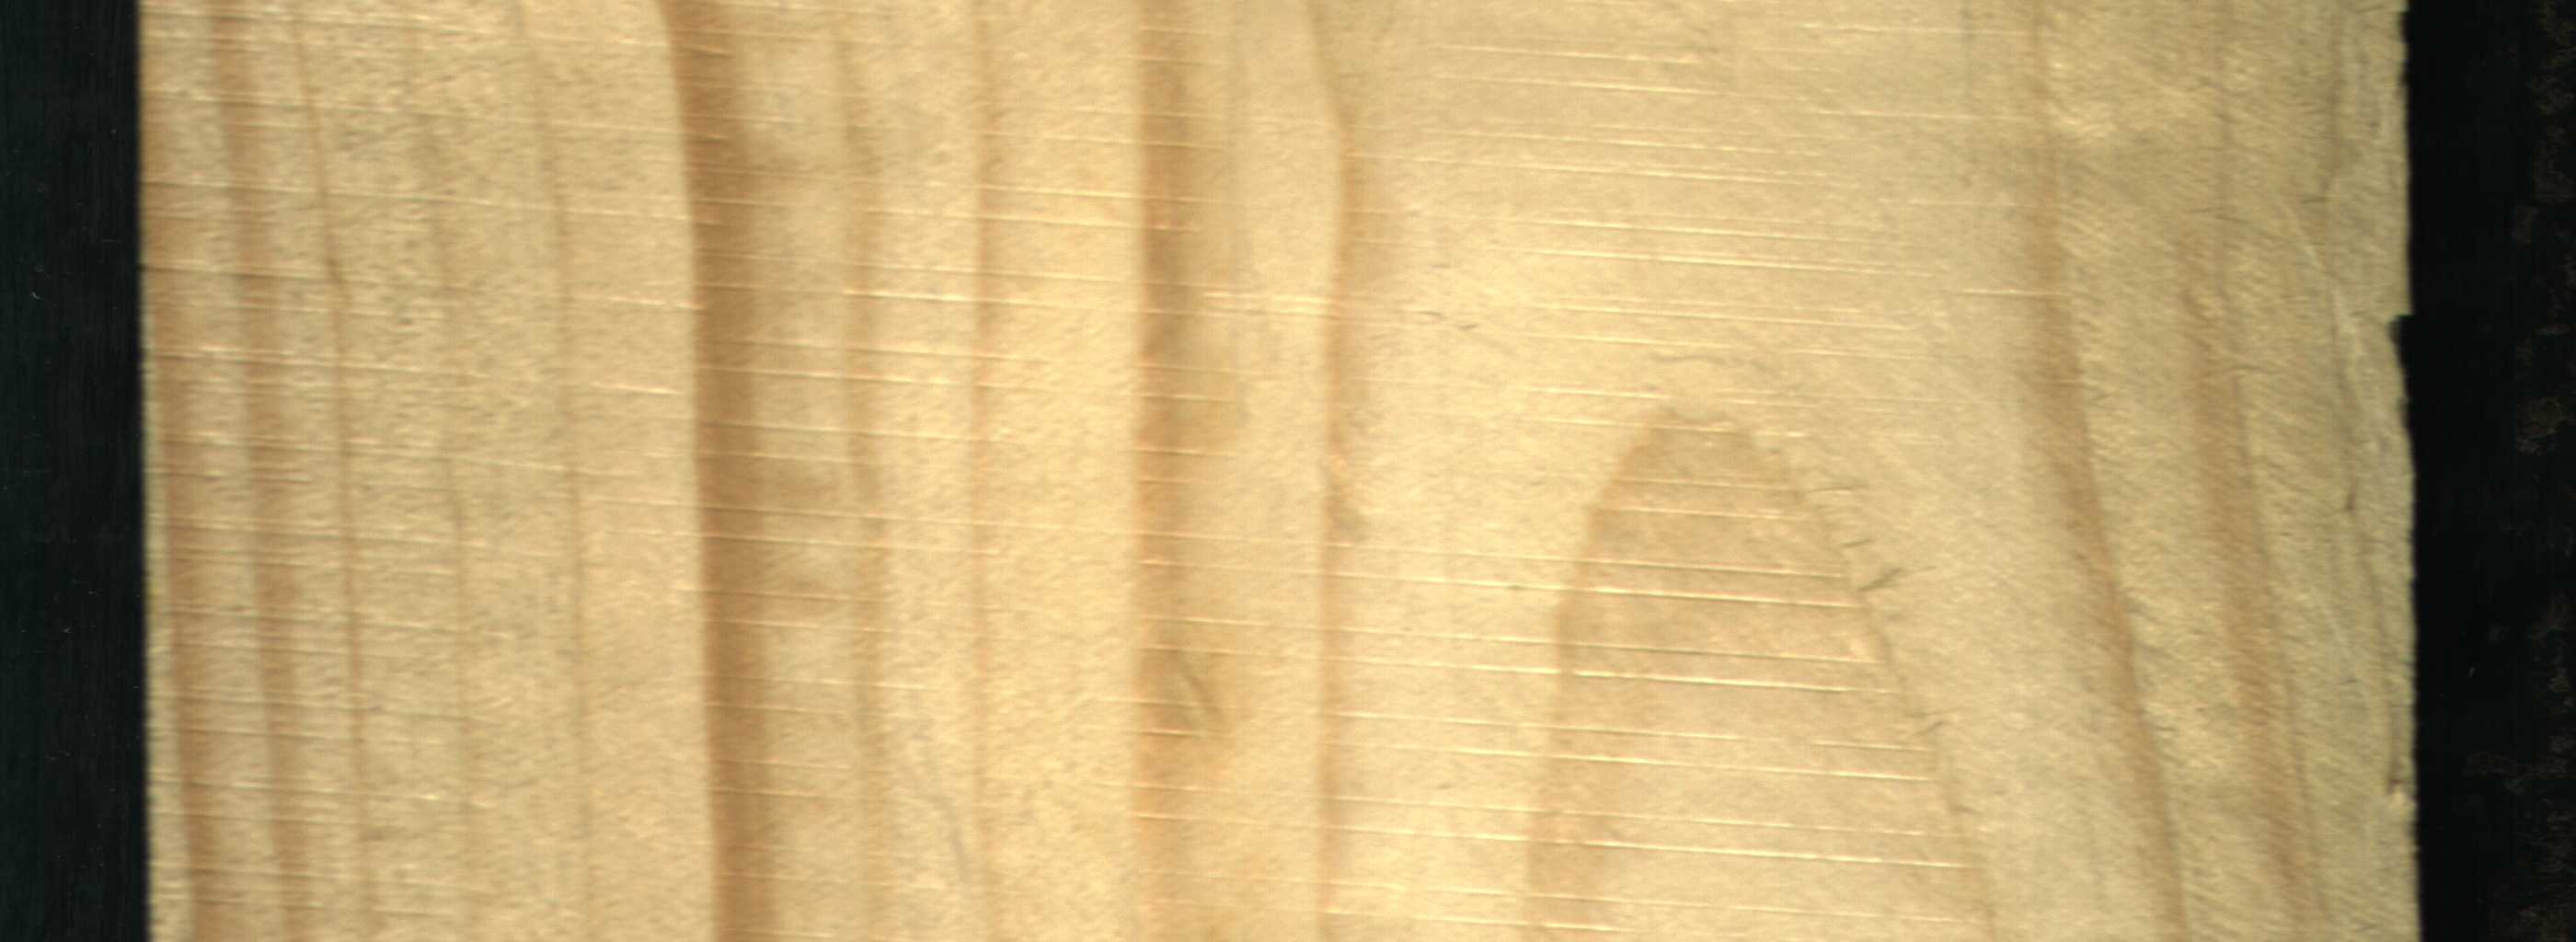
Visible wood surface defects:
Quartzity